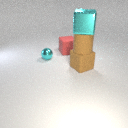
large brown rubber cube in front of small cyan metal sphere